Field crop: maize
Growth stage: 2
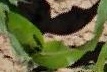
Species: maize